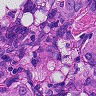
Metastatic tissue present: yes